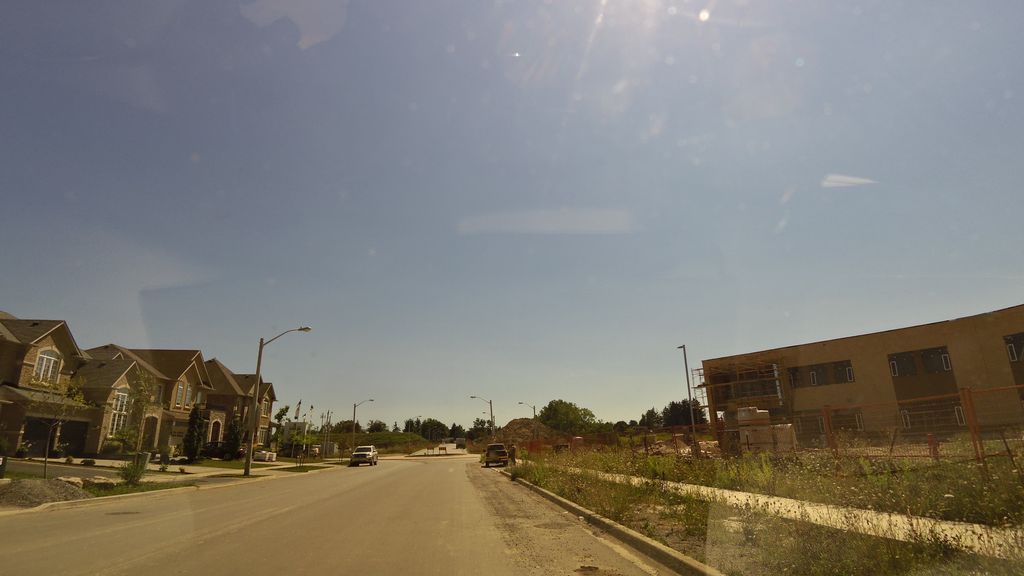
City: hamilton